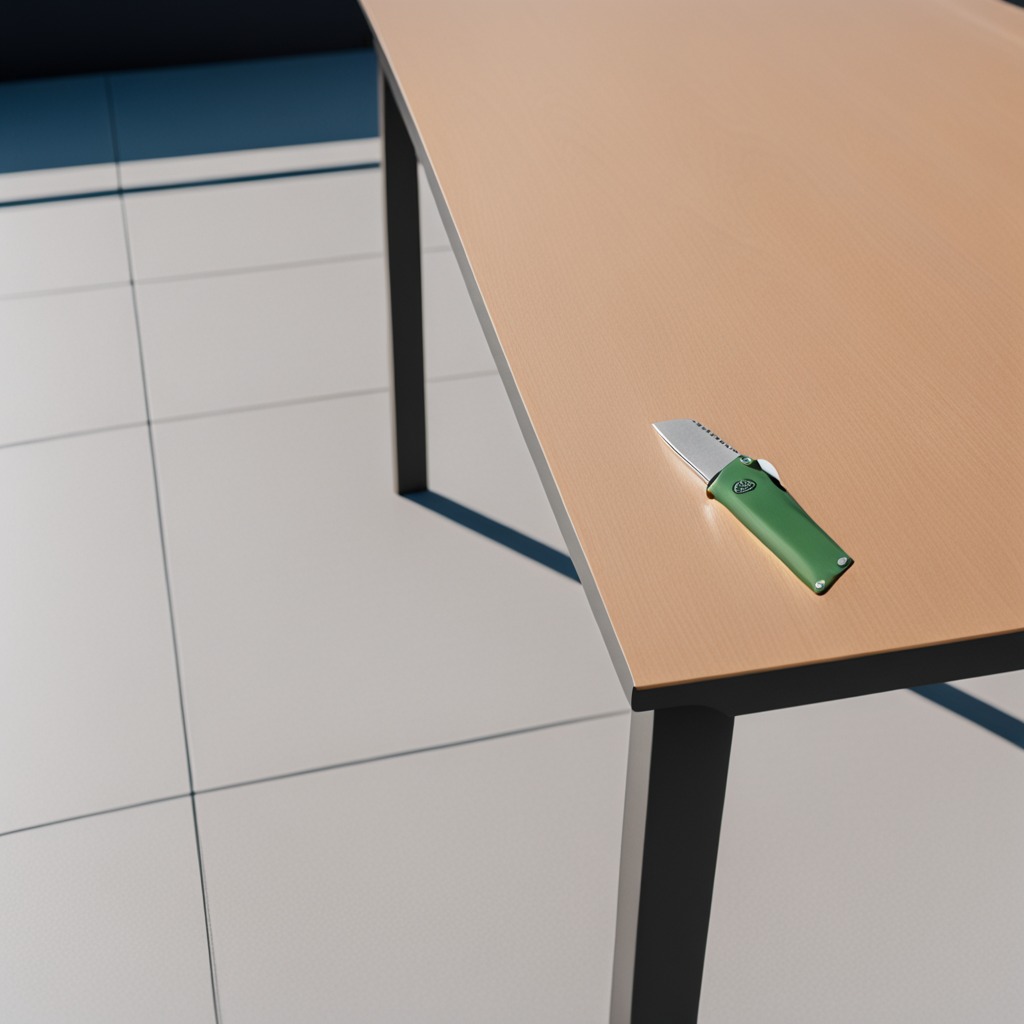
A utility knife lies on the table.